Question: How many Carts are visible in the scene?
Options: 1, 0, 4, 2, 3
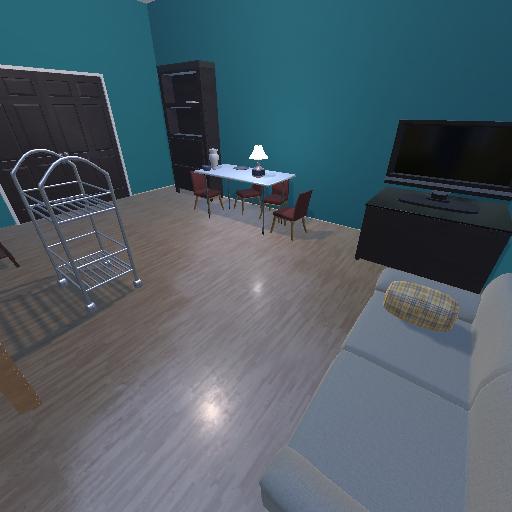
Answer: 1